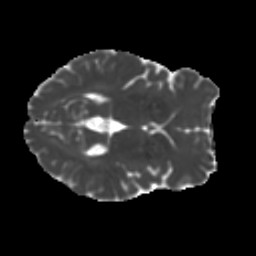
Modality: MD
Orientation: axial
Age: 33
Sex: female
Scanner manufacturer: ge
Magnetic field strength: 3 T
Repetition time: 7.8 s
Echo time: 0.0606 s